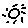
Label: sun